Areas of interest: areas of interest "Park and greenspace"
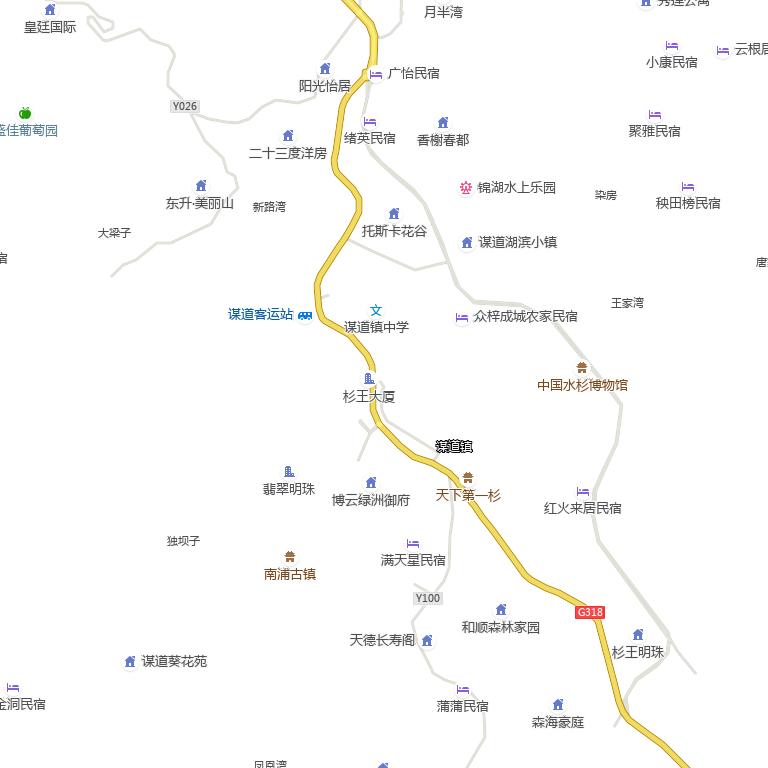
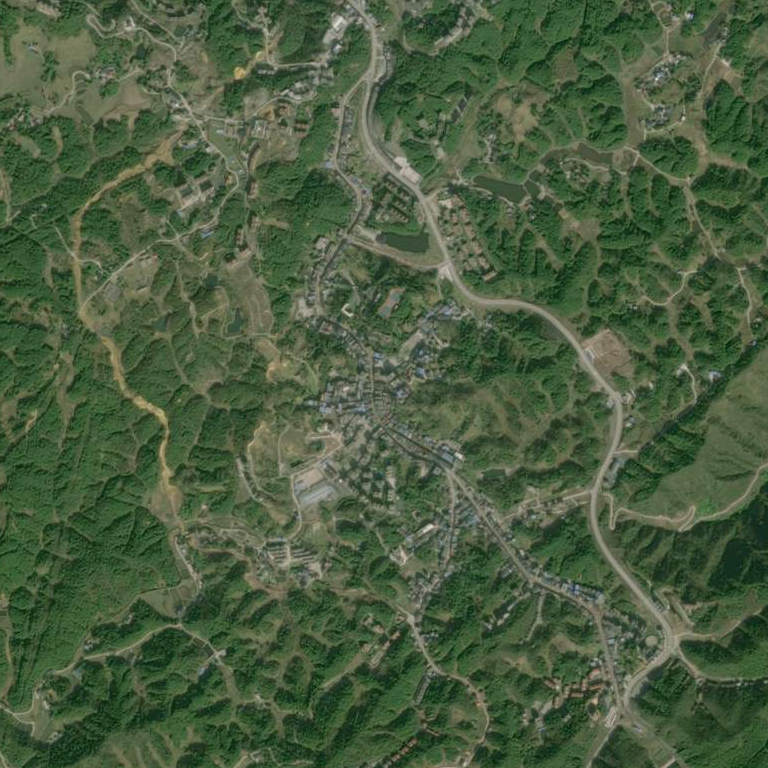